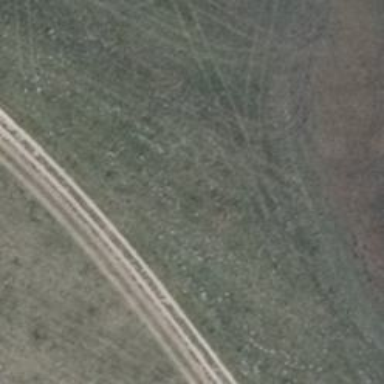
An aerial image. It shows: Dirt track road with grade 4 track type.